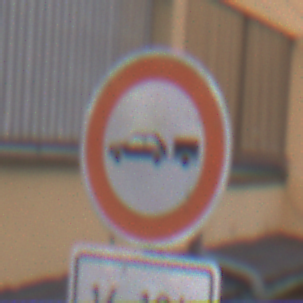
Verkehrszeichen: VerbotPersonenkraftwagenMitAnhaenger
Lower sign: ZeitangabenOhneBeschraenkungAufWochentage1
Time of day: Midday
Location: Outdoor (Urban)
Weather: Overcast
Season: NotSpecified
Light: Natural